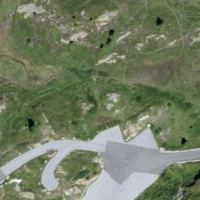
EUNIS habitat code: 26
Species observed at this site:
Crocallis elinguaria
Parnassia palustris
Enallagma cyathigerum
Libellula quadrimaculata
Betula pendula